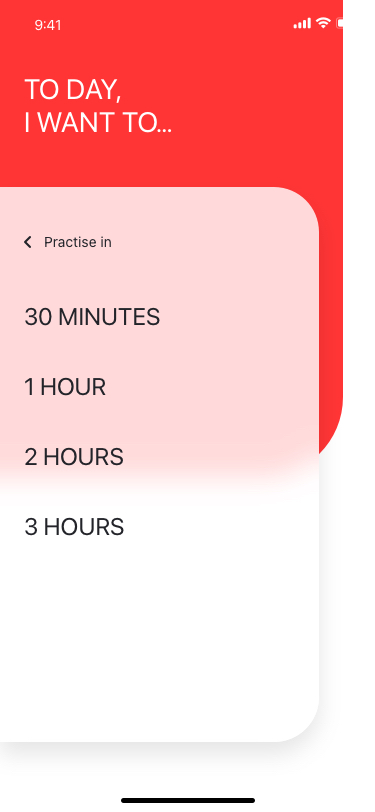
Text in this UI design:
TO DAY,
I WANT TO…
30 MINUTES
Practise in
1 HOUR
2 HOURS
3 HOURS